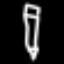
Label: pencil